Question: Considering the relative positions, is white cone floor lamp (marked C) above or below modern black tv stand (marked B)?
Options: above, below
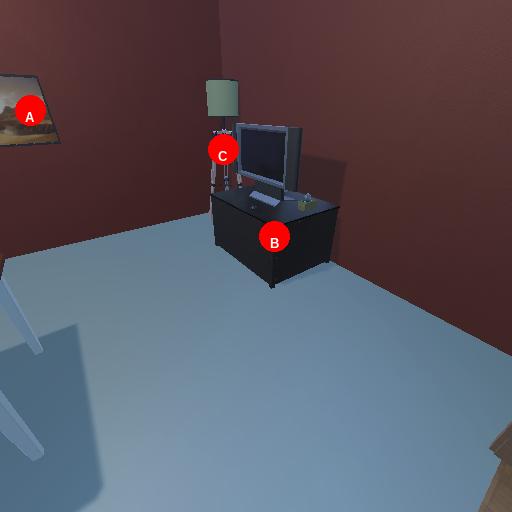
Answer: above